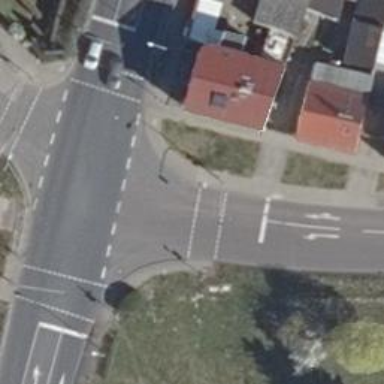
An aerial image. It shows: Road with traffic signals.